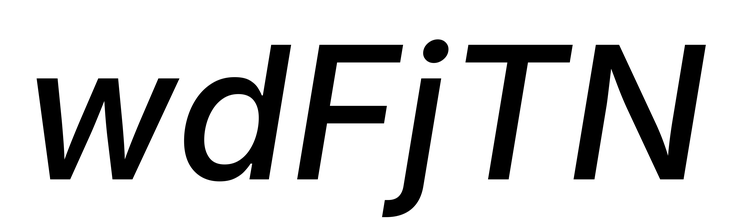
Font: Inter-Italic_Medium_Italic